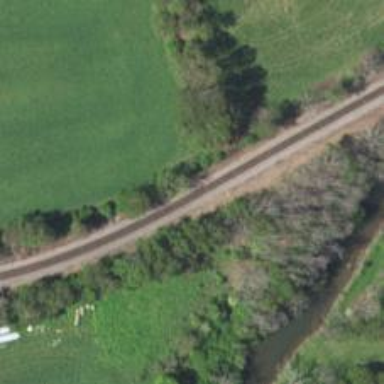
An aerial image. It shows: Railway track.